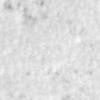
Label: no_change